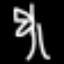
Label: palm tree